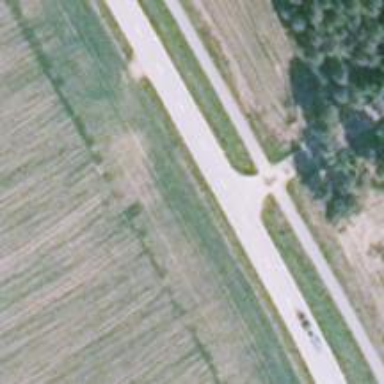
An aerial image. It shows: Tertiary road.